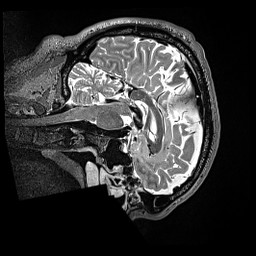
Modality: T2w
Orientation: sagittal
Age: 62
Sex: male
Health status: ill
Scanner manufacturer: siemens
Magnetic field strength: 3 T
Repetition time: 3.2 s
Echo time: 0.564 s